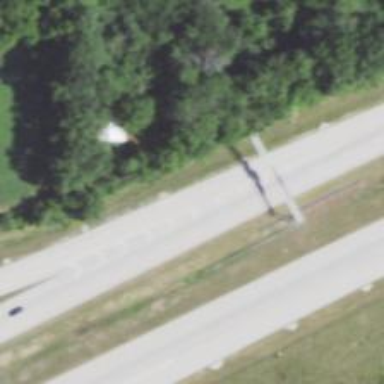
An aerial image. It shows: Road marking featuring gore chevron.